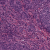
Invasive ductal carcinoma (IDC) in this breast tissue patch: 1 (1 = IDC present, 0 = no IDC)